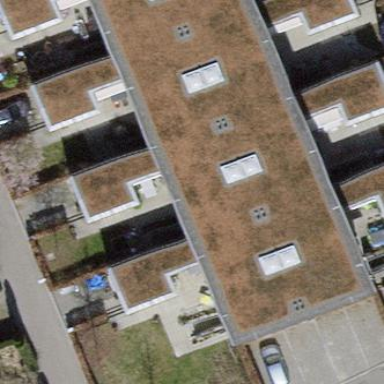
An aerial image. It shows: House with flat roof.